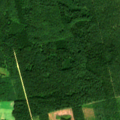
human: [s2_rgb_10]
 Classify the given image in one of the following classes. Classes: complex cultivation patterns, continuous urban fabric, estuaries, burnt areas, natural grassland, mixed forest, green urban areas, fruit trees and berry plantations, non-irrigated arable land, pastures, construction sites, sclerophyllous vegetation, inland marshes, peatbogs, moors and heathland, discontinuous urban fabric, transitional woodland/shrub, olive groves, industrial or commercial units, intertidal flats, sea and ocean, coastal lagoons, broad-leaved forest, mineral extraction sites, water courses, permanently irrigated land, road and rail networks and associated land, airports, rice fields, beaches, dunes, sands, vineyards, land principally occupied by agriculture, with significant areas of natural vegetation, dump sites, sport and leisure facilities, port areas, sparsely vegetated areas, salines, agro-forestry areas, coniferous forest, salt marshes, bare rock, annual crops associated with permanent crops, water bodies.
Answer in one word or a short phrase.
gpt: non-irrigated arable land, coniferous forest, transitional woodland/shrub